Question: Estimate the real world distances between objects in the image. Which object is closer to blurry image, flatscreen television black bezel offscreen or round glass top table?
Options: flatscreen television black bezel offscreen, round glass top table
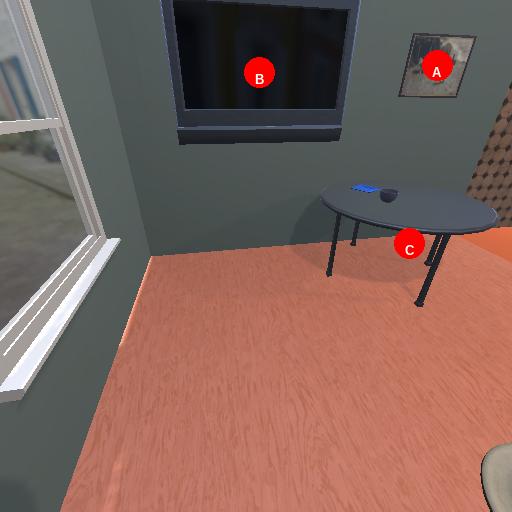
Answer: flatscreen television black bezel offscreen